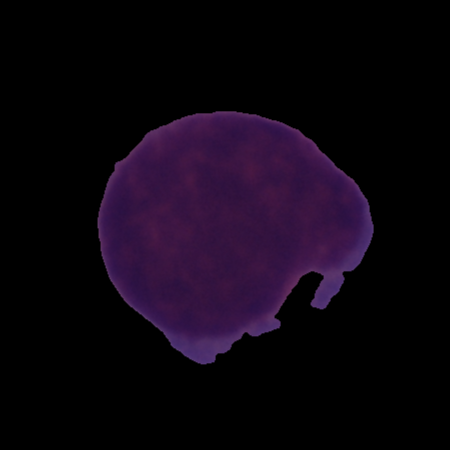
Label: cancer